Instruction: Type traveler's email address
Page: traveler
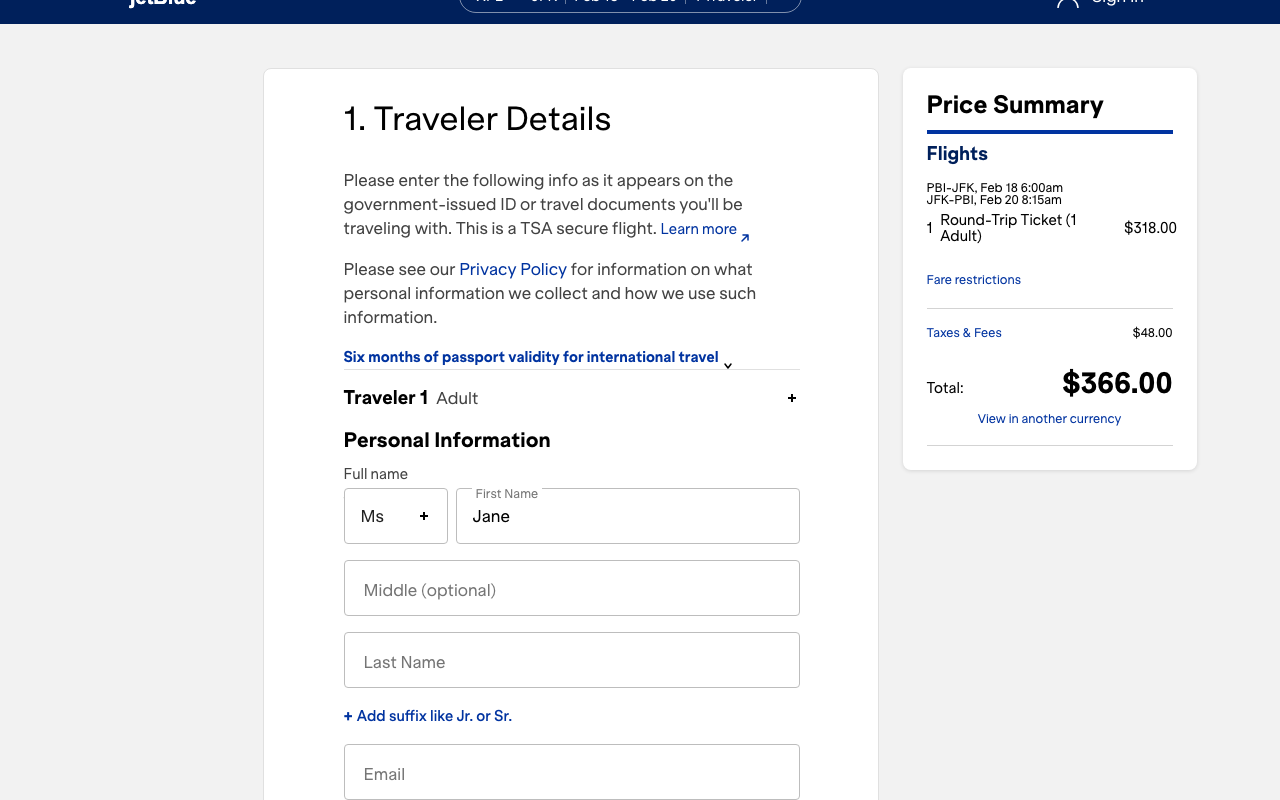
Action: type